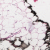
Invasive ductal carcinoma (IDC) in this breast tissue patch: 0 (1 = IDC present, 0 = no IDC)